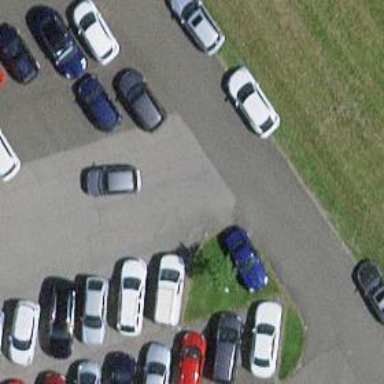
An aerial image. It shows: Road serving as parking aisle.